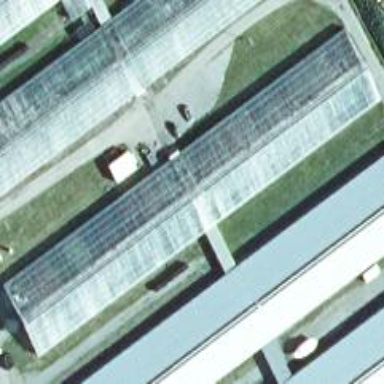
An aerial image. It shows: Greenhouse.